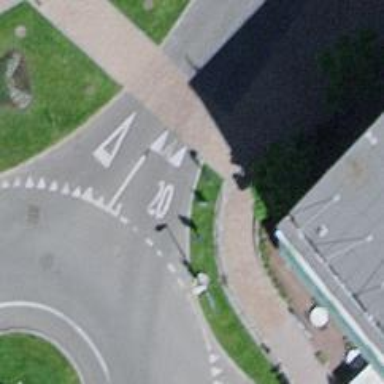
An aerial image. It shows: Living street paved with paving stones.